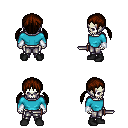
a pixel art fantasy rpg character, male body template, skeleton, teal long-sleeve shirt, metal pants, brown twin-tailed hairstyle, white cloth bracers, black shoes, dagger, four views (front, back, left, right), 2x2 character sprite sheet, small pixel art, hard edges, no anti-aliasing